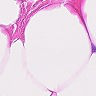
Metastatic tissue present: no